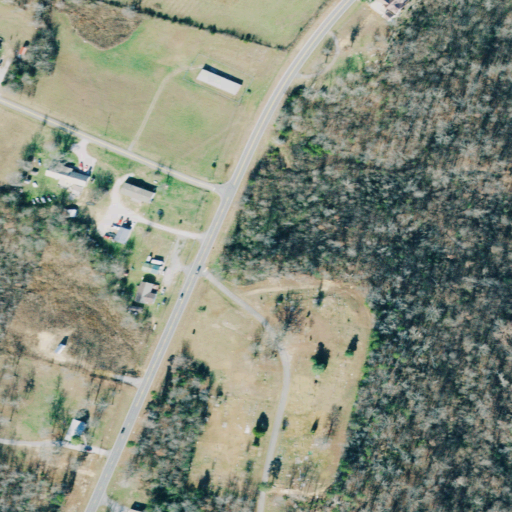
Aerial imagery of gap in Georgia named Brown Gap containing deciduous forest, pasture, open development, low intensity development, shrub, medium intensity development, and grassland